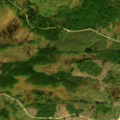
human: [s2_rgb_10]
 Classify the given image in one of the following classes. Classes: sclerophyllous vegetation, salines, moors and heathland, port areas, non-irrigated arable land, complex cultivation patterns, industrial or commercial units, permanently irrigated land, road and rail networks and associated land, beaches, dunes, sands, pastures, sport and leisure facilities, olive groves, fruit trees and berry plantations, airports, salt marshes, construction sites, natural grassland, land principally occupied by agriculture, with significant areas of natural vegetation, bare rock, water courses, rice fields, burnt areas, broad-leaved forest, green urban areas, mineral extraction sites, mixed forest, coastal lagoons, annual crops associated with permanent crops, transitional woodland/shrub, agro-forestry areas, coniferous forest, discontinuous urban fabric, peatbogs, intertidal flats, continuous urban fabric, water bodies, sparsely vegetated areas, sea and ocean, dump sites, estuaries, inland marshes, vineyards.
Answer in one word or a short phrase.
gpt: coniferous forest, transitional woodland/shrub